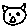
Label: cat